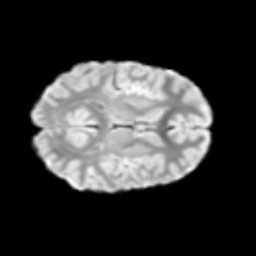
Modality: T2w
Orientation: axial
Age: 10
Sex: male
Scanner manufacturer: siemens
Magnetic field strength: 3 T
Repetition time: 3.8 s
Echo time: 0.07 s